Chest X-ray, PA view. Patient: 36 years old, sex M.
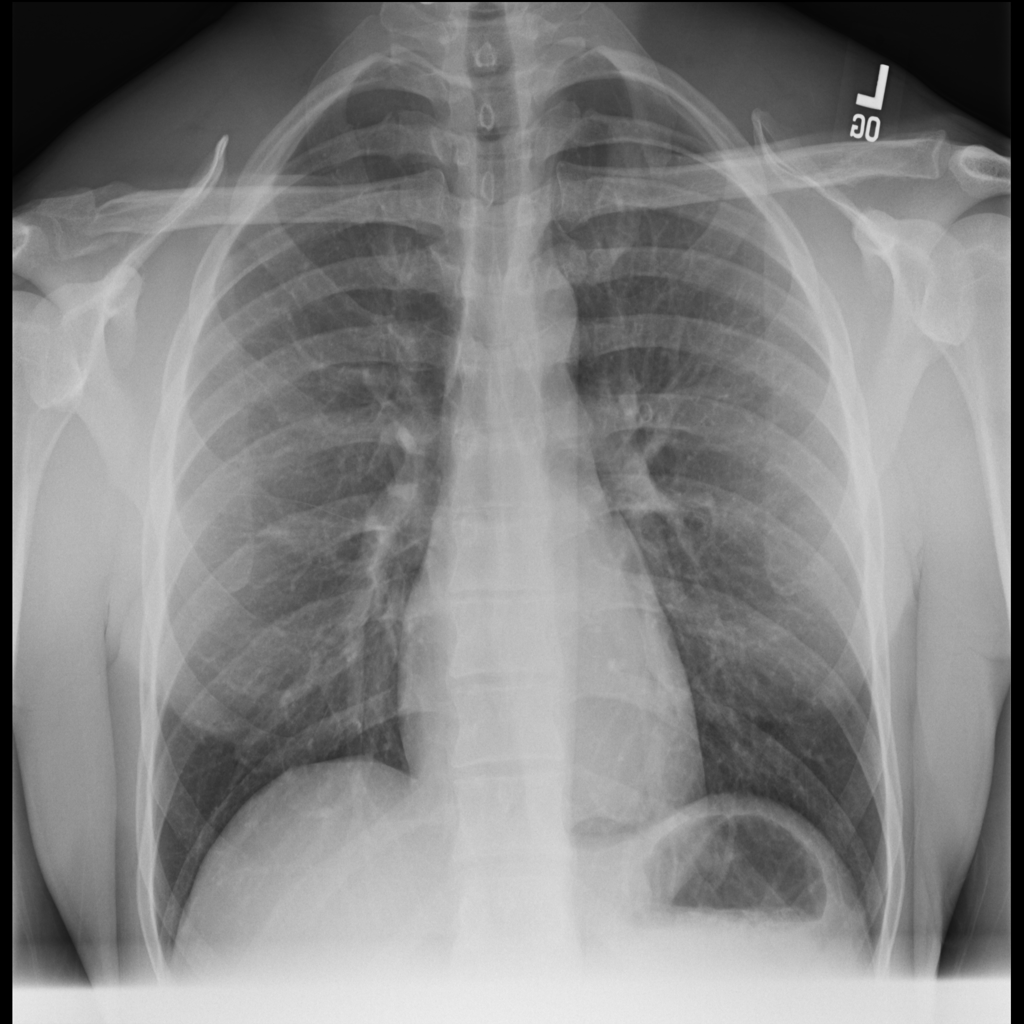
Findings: No Finding